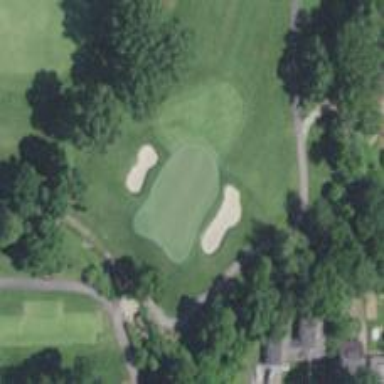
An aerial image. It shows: View of golf hole.